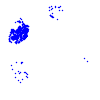
Particle: proton